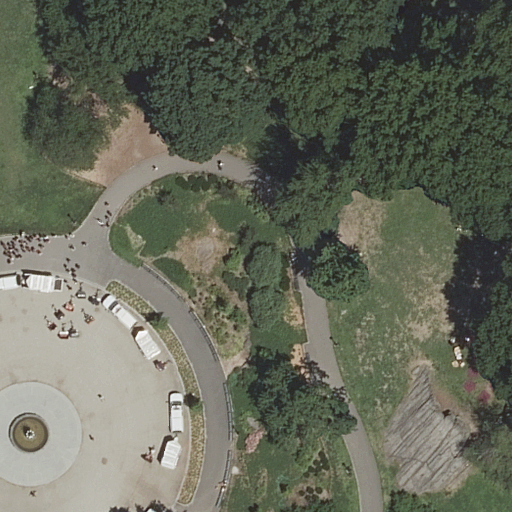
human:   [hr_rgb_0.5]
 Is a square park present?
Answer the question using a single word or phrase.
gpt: no

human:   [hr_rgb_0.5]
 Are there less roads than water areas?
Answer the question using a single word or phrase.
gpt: no

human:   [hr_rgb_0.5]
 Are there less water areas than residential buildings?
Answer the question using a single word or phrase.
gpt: no

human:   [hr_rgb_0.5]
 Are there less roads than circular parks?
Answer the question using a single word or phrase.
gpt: no

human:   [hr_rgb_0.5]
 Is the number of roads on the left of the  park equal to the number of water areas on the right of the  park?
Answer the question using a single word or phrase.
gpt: no

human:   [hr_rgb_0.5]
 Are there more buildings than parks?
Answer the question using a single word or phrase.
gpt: no

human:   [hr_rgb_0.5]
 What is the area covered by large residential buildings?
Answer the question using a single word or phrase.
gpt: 0m2

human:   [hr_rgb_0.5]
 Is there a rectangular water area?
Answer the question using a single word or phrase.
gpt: yes

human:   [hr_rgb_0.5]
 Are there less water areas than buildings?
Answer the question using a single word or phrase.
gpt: no

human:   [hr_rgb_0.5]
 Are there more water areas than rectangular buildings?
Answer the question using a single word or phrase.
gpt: yes

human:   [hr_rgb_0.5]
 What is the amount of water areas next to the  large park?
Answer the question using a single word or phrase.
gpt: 1

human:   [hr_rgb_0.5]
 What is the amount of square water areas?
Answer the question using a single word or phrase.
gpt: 1

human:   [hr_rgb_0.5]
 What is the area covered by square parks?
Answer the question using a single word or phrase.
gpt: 0m2

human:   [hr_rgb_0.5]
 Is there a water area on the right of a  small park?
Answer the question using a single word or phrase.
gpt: no

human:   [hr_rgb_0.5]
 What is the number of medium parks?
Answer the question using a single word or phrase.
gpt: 0

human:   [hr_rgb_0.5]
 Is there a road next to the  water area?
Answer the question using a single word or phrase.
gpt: yes

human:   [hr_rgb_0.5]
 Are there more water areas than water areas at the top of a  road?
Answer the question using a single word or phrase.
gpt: yes

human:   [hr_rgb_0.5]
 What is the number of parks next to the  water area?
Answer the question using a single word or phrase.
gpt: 1

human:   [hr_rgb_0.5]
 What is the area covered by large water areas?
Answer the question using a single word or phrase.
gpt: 0m2

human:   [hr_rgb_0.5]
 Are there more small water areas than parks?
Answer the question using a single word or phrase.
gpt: no

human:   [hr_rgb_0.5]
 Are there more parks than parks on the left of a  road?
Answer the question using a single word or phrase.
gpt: yes

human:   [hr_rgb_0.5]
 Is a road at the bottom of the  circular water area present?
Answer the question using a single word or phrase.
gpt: no

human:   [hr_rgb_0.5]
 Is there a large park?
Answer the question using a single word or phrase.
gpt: yes

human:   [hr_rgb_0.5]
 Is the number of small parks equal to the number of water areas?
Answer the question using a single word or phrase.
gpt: no

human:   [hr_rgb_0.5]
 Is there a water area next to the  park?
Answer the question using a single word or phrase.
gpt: yes

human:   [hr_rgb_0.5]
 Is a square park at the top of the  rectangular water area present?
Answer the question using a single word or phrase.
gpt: no

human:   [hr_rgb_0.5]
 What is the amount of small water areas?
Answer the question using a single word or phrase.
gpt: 1

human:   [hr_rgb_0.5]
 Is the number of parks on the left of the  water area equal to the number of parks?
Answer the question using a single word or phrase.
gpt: no

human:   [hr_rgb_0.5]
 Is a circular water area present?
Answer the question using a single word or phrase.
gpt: yes

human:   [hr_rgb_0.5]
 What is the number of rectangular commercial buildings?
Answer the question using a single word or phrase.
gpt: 0

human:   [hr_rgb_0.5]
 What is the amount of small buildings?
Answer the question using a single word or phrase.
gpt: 0

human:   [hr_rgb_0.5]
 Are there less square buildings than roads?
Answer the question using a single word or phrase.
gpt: yes

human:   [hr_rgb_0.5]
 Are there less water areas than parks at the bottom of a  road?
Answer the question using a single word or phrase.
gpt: no

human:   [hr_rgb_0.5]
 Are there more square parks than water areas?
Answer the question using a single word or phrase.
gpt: no

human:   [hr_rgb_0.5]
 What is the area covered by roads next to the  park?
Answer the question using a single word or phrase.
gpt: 0m2

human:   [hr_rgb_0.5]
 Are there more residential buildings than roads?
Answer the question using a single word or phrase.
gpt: no